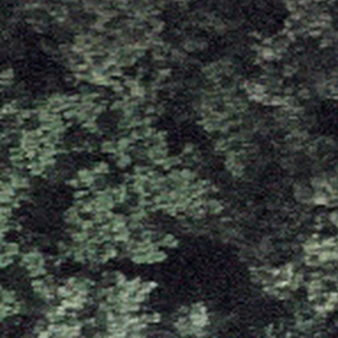
Label: other